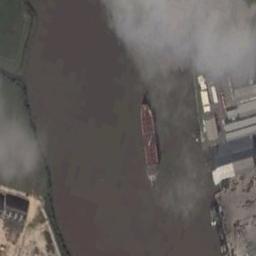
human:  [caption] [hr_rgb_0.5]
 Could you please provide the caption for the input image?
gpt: The orange ship is sailing in the yellow water .

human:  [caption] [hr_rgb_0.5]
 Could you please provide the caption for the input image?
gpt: There are many buildings beside the ship .

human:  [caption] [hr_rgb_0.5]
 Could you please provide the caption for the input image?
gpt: An orange-red bulk carrier docked in the harbor .

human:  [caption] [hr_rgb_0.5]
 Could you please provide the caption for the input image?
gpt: There is a ship in the black water near the shore .

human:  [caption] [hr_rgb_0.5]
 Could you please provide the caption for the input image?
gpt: The brown ship is on a river .